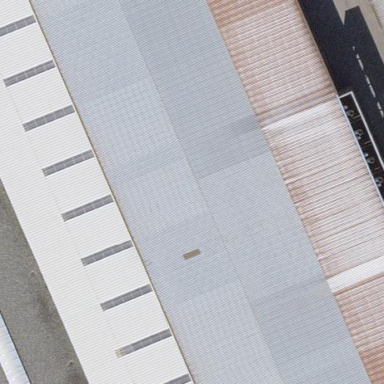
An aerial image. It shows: View of roof of building.